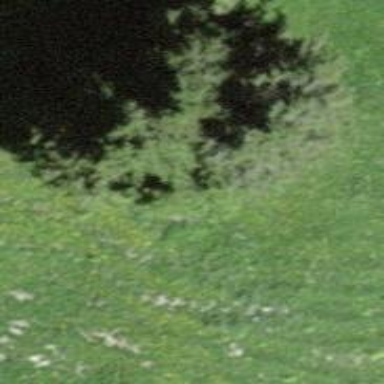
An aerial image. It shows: Beautiful tree in nature.